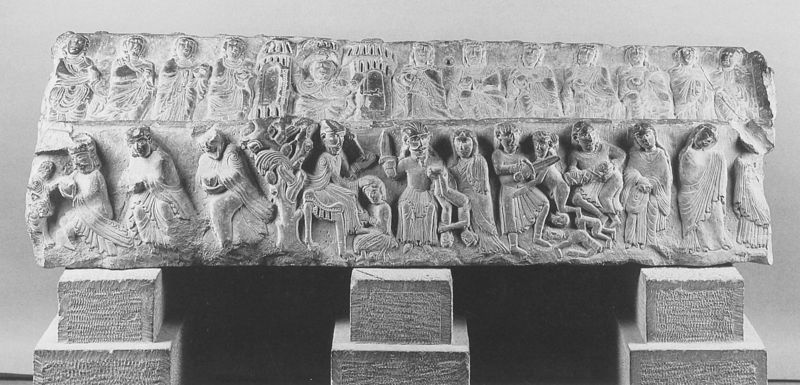
Titel: Sarkophagdeckel der Dona Blanca
Institution: Nájera, Kirche der Santa Maria la Real
Schlagwörter: baum, kampf, stein, relief, antike, schwert, rom, otto, sarg, götter, griechisch, griechenland, jünger, karl der große, sarkophag, 12 jünger, englisch, 800